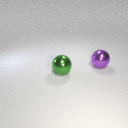
large purple metal sphere behind large green metal sphere